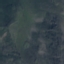
Land use / land cover: HerbaceousVegetation